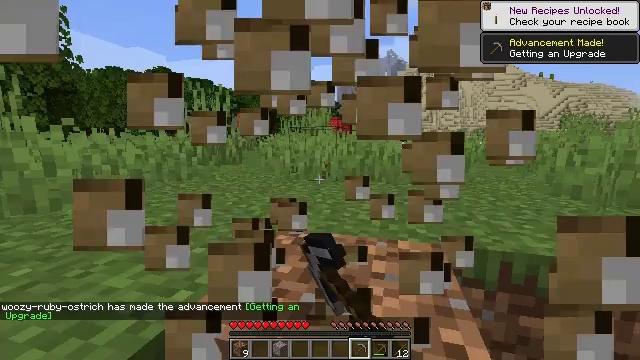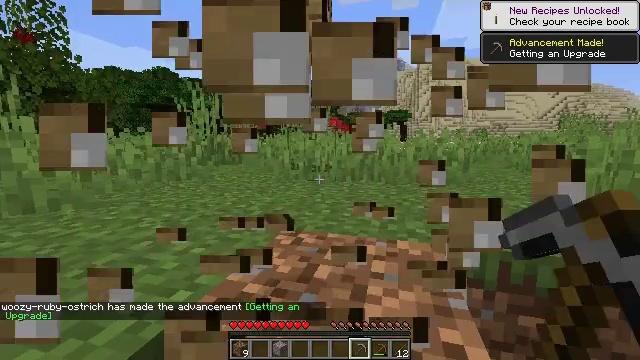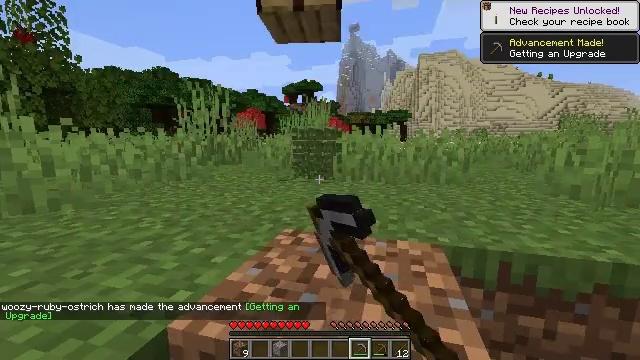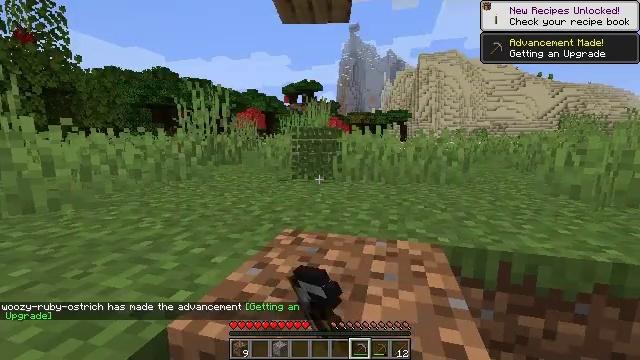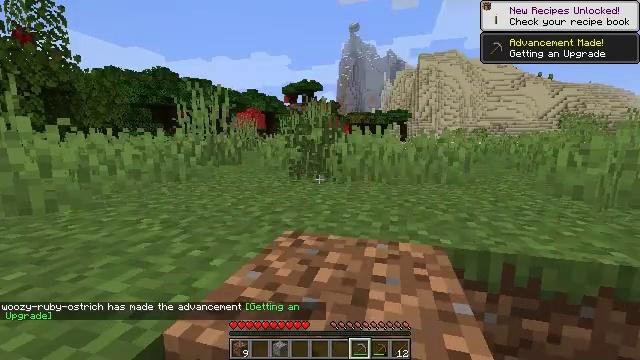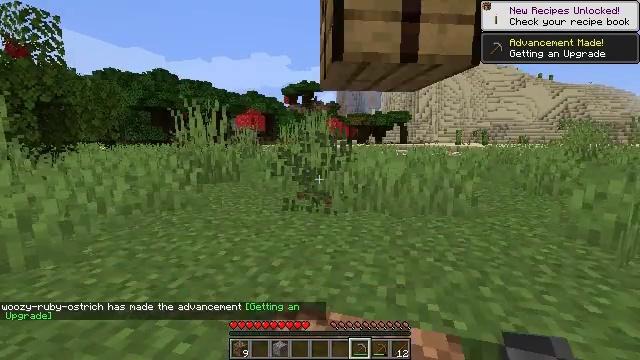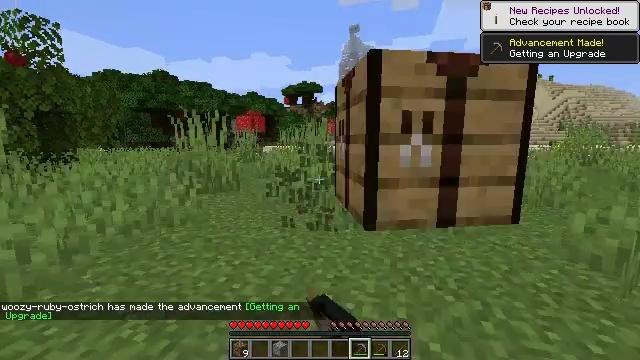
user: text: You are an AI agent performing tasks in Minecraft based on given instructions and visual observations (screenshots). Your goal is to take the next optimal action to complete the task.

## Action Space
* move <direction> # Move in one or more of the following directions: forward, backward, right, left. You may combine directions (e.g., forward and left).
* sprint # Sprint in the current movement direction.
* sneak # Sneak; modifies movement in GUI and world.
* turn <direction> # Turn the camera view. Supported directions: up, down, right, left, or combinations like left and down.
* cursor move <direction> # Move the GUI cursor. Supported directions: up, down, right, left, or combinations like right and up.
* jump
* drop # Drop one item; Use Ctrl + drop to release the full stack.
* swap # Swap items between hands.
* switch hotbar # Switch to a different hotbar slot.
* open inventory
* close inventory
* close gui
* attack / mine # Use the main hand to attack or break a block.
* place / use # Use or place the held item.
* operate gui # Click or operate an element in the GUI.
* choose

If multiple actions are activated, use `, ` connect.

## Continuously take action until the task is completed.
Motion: motion action
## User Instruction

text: Gather grass by holding the left mouse button.
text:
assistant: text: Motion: attack / mine
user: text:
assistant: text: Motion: attack / mine
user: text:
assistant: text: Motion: attack / mine
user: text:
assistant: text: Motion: move forward, attack / mine
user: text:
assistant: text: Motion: move forward, attack / mine, jump
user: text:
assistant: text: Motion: move forward, jump
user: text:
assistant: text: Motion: jump